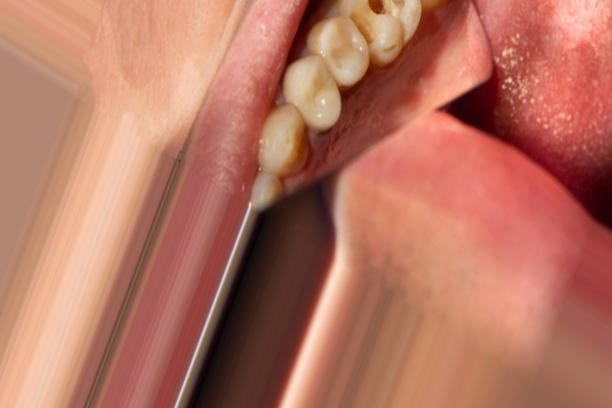
Condition: Caries